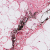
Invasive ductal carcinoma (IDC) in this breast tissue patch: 0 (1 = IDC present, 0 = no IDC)